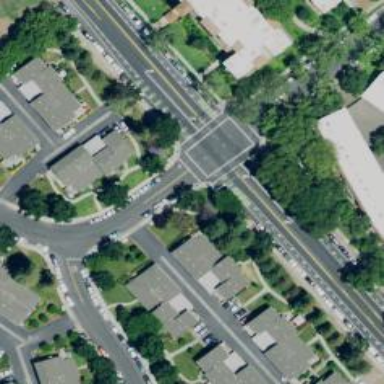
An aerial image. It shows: Solid stop line on the road marking.